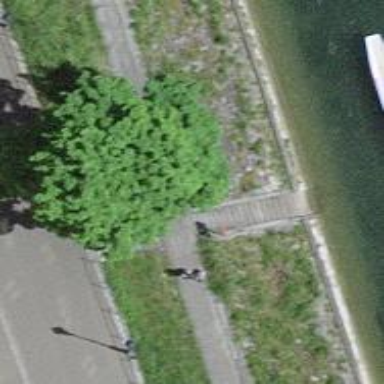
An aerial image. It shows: Steps with asphalt surface.